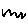
Label: zigzag